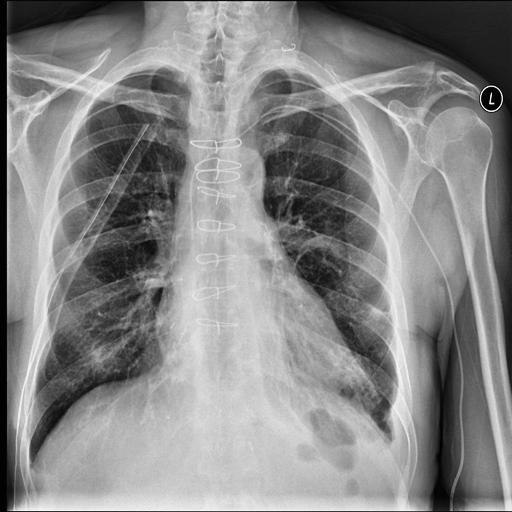
Finding: NORMAL